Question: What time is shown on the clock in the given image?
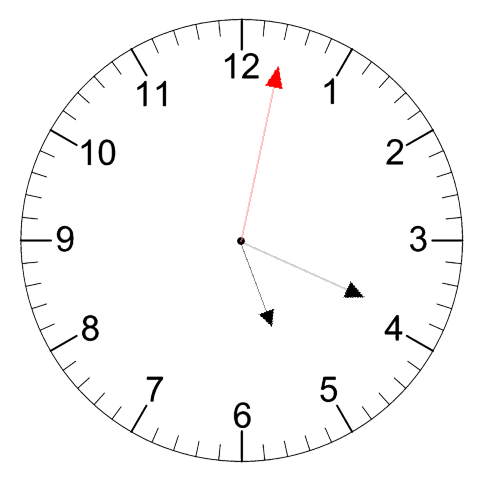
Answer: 05:19:02